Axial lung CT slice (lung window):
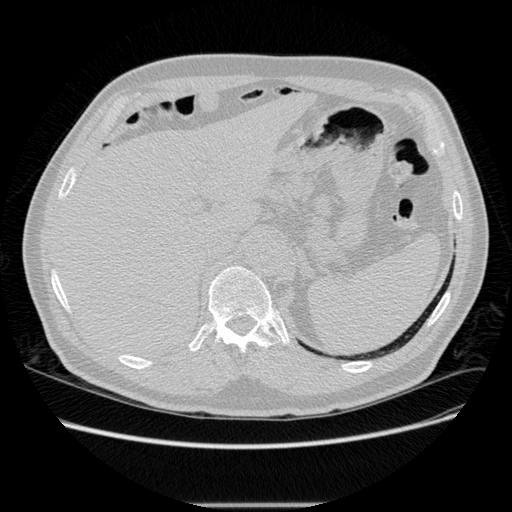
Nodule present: no